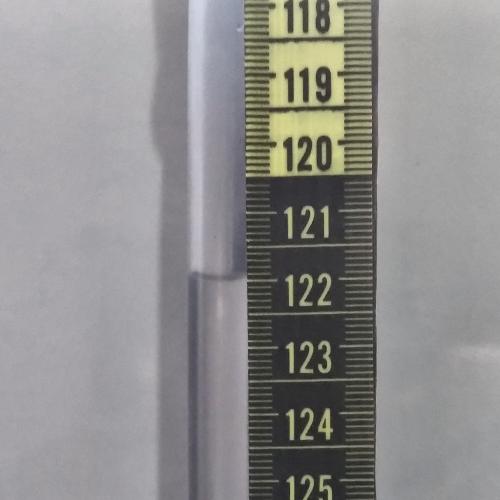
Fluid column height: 122.0 cm